Question: I'm having some trouble reading a csv file
'''
import pandas as pd
df = pd.read_csv('Data_Matches_tekha.csv', skiprows=2)
'''
I get
> pandas.io.common.CParserError: Error tokenizing data. C error: Expected 1 fields in line 526, saw 5
and when I add 'sep=None' to 'df' I get another error
> Error: line contains NULL byte
I tried adding 'unicode='utf-8'', I even tried CSV reader and nothing works with this file
the csv file is totally fine, I checked it and i see nothing wrong with it
Here are the errors I get:

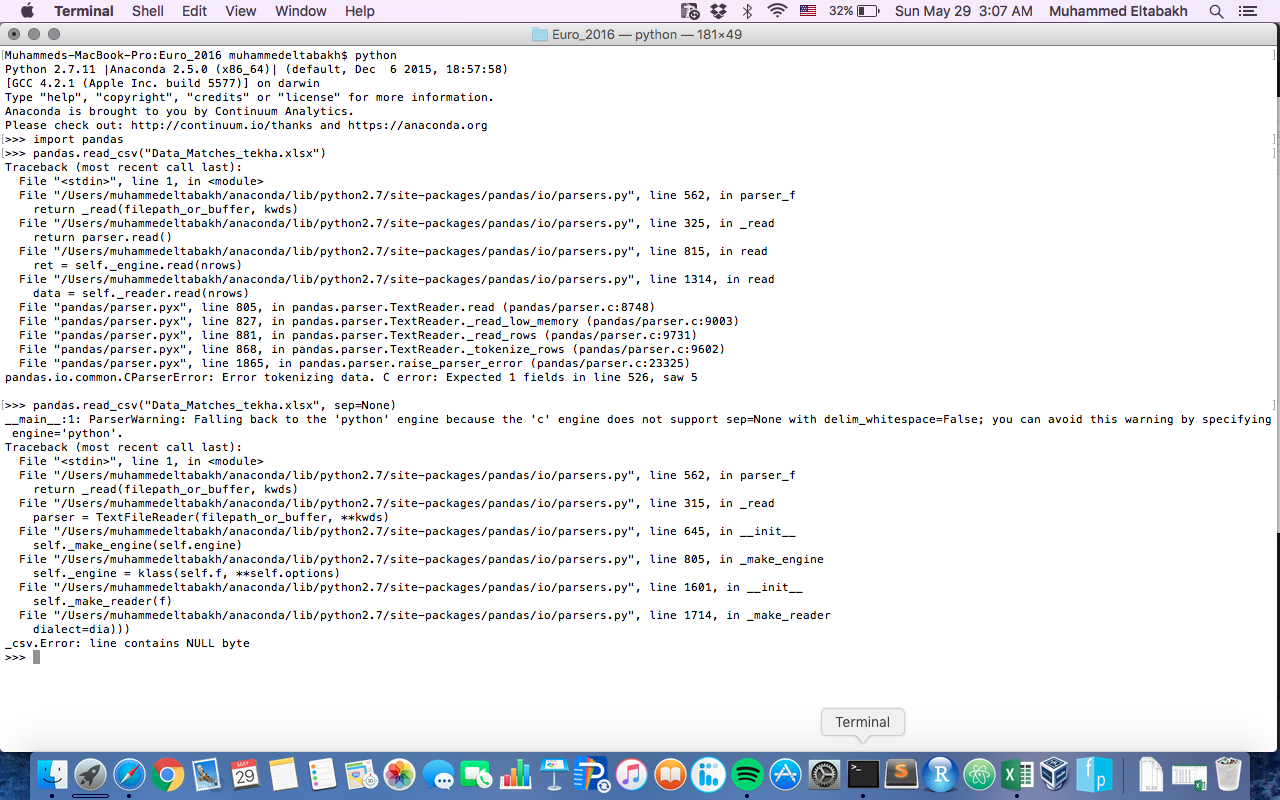
Answer: In your actual code, the line is:
'''
>>> pandas.read_csv("Data_Matches_tekha.xlsx", sep=None)
'''
You are trying to read an Excel file, and not a plain text CSV which is why things are not working.
Excel files (xlsx) are in a special binary format which cannot be read as simple text files (like CSV files).
You need to either convert the Excel file to a CSV file (note - if you have multiple sheets, each sheet should be converted to its own csv file), and then read those.
You can use <URL> for for more information on that.